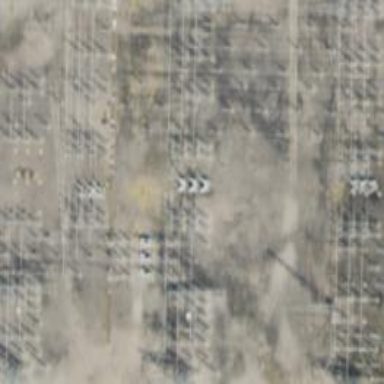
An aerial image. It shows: Switch used for power control.